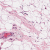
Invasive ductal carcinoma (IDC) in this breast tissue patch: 0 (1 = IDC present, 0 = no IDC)